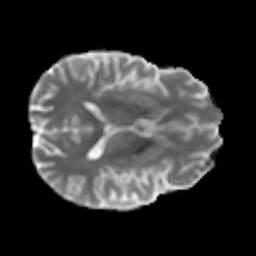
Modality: MD
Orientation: axial
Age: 39
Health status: ill
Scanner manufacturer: philips
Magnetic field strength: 3 T
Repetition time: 9 s
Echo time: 0.127 s